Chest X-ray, PA view. Patient: 66 years old, sex M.
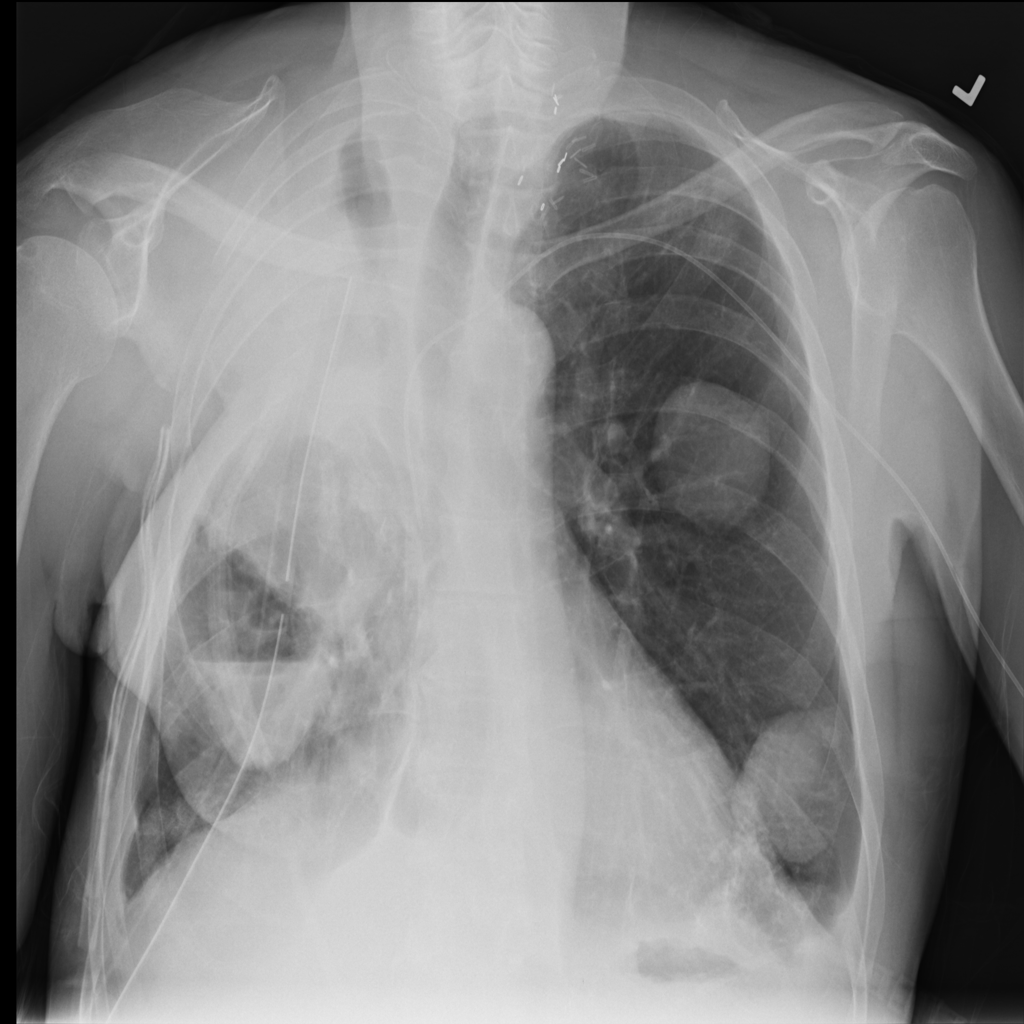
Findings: Mass